Question: I have a firestore db structure like so;

How can i query all documents under 'auctions' collection that have a given 'cargoOwnerId'?
I am using 'com.google.firebase:firebase-firestore:20.2.0' in my project.
I have looked through similar issues here on stack overflow but no to success.
I have also read the documentation by Google about doing this <URL> but nothing seems to work when I run the code below
'''
FirebaseFirestore.getInstance()
.collection("auctions")
.whereEqualTo("cargoOwnerId","ZkYu6H6ObiTrFSX5uqNb7lWU7KG3")
.get()
.addOnCompleteListener(task -> {
Log.d("Logging", "Size: " + task.getResult().size());
});
'''
I expect to return a list of all the documents that contain 'ZkYu6H6ObiTrFSX5uqNb7lWU7KG3' as the 'cargoOwnerId' but it returns nothing at all. The size is 0.
Am i missing something?
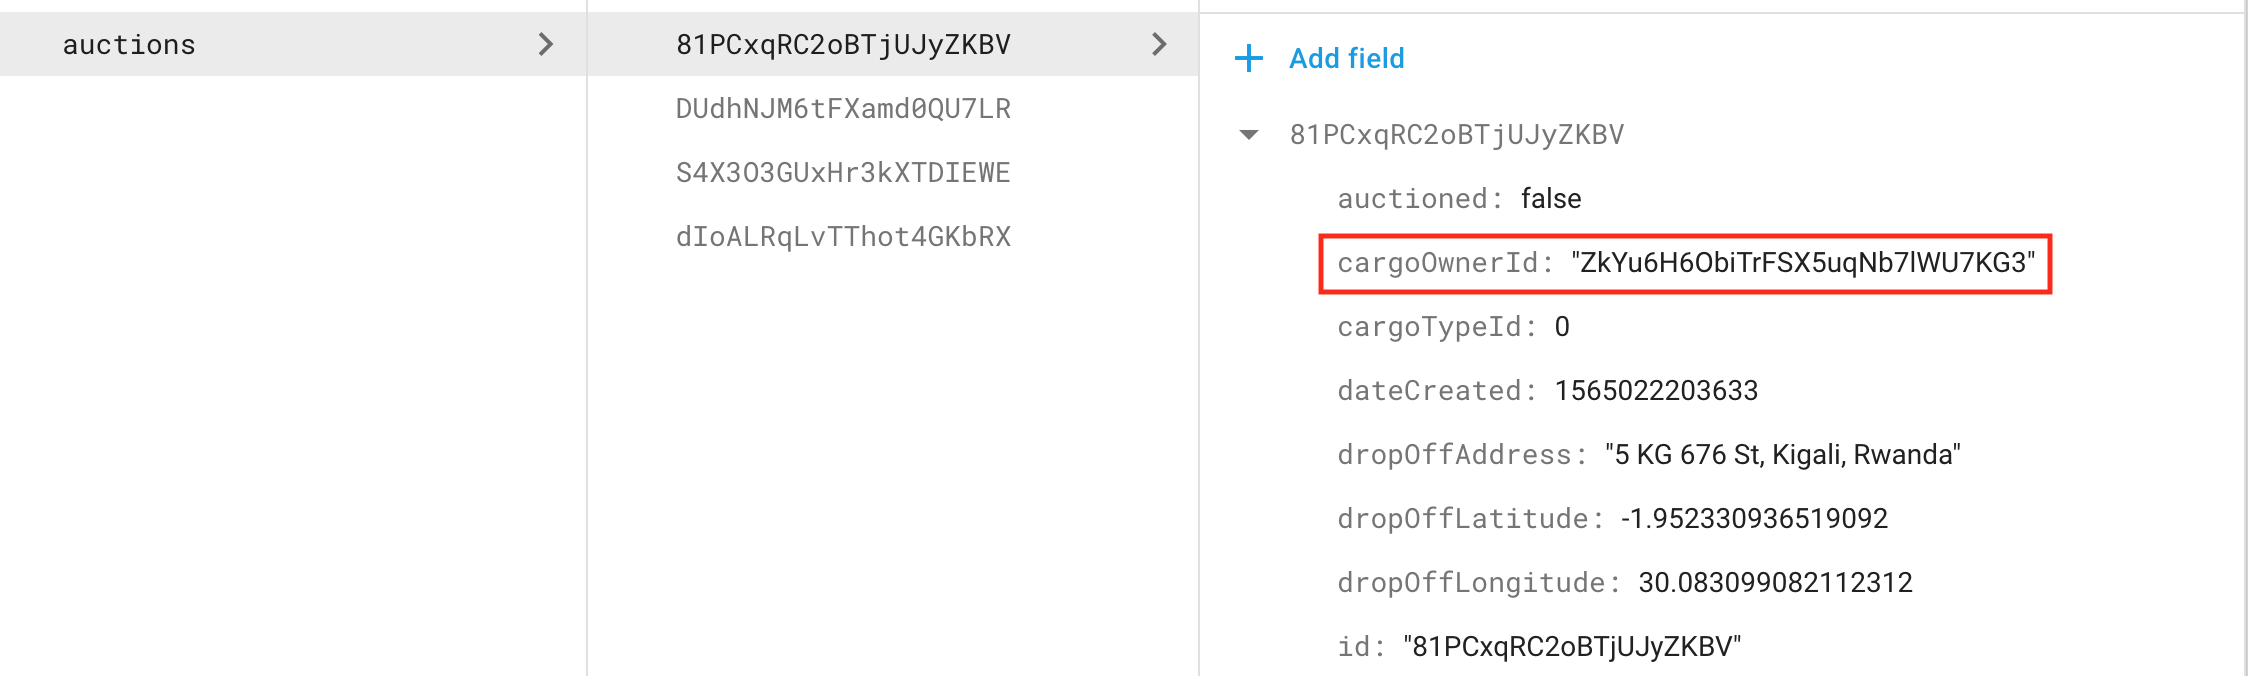
Answer: The way your document is structured, what you're trying to do is not possible. You can't query by map properties when you don't also know the name of the map property. The name of map property would also have to be consistent among all your documents.
At the top level of your document, you apparently have a single field with the same id as the document, which is a map. It's not clear to me at all why you want a single map field in your document. It seems to me that you don't want a single map and instead want all the fields of that map to be document fields instead. This would allow you to perform the query you're asking about. Perhaps you made a mistake in populating the document.